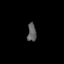
Tissue: skin
Cell type: Epithelial cells
Senescence score: 0.8847
Nuclear area (px): 159
Mean DAPI intensity: 93.365